Question: After pulling all my hair out it has come down to this minimal html page that seems to be rendering wrongly on iOS:
'''
<!doctype html>
<html>
<head>
<style type="text/css">
#fold
{
background:url(https://s3.amazonaws.com/gigantt_pub_imgs/2012/07/<PHONE>.png) top left;
min-height:350px;
}
#features
{
background:url(https://s3.amazonaws.com/gigantt_pub_imgs/2012/07/<PHONE>.png) top left;
min-height:350px;
}
</style>
</head>
<body>
<div id="fold">
</div>
<div id="features">
</div>
</body>
</html>
'''
When viewing in iOS (or for that matter in the iOS simulator) you can see a while line between the two blue divs.

This white line disappears if you zoom in. And of course it's not visible in any other desktop browser I've tried, either.
So, am I going nuts or is anybody else getting this? Any idea how to work around it?
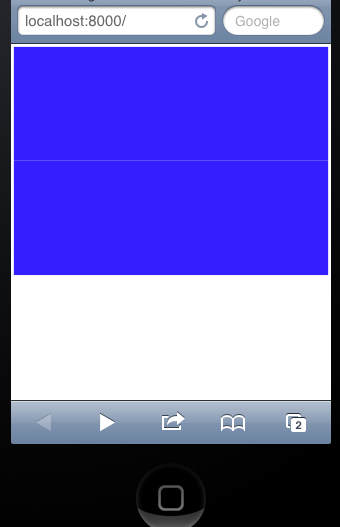
Answer: It could be construed as a bug (I think it is) - but it has to do with the way <URL>.
The quick answer - add a negative margin to one of your elements. <URL>.
The relevant portion is this:
'''
#features
{
background:url(https://s3.amazonaws.com/gigantt_pub_imgs/2012/07/<PHONE>.png) top left;
min-height:350px;
margin-top: -2px;
}
'''
You can target this using media queries.